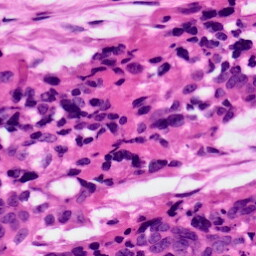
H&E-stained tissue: Ovarian